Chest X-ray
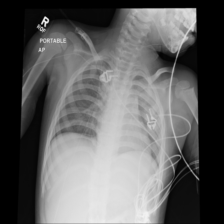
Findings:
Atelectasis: negative
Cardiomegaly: negative
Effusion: negative
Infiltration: positive
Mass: negative
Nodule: negative
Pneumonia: negative
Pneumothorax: negative
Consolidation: negative
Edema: negative
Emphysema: negative
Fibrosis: negative
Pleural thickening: negative
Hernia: negative